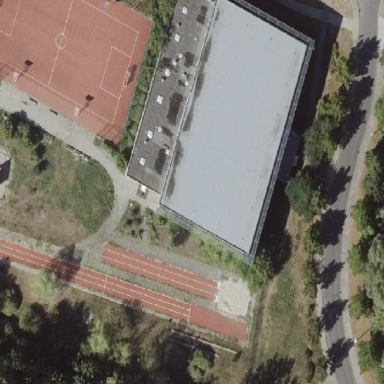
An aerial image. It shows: Multi-sport facility with sports hall building.